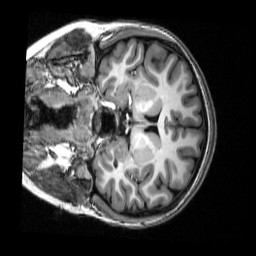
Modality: T1w
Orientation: coronal
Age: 19
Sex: female
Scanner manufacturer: siemens
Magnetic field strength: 3 T
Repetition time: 2.53 s
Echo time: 0.00339 s